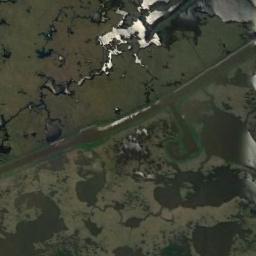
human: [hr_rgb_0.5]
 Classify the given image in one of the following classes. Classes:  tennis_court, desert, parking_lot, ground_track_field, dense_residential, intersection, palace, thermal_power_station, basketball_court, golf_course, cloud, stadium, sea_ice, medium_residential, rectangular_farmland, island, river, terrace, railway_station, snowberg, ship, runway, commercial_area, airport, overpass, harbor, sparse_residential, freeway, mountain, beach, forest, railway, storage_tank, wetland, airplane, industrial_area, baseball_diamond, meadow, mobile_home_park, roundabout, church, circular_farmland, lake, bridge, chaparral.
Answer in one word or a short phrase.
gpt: wetland